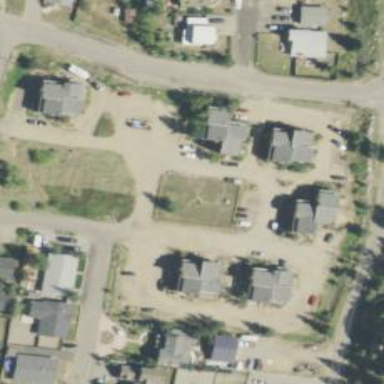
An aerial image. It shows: Living street.